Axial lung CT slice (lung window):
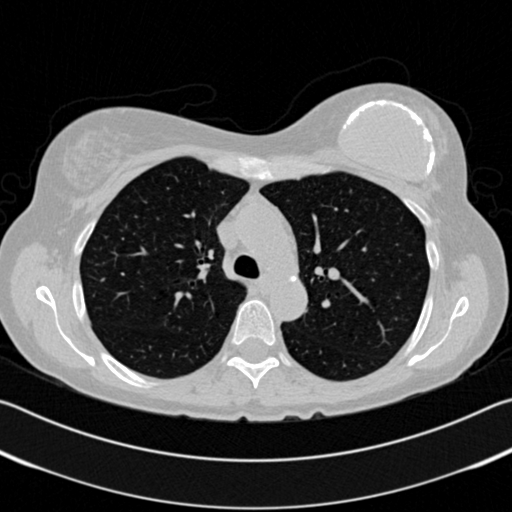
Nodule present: no